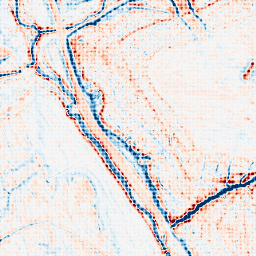
Category: edge_preserving
Decomposition family: anisotropic_diffusion
Decomposition parameters: iterations: 20
kappa: 50
gamma: 0.15
Upsampling method: sinc_blackman
Upsampling parameters: scale: 4
kernel_size: 4
Upsampling scale: 4